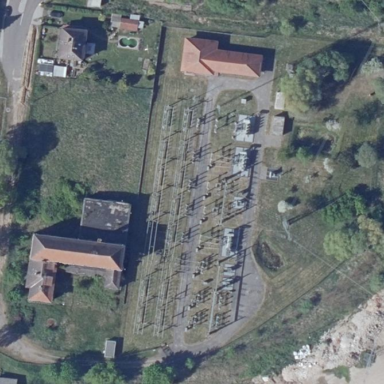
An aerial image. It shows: Outdoor distribution substation protected by fence.